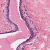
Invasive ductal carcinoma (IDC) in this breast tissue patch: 0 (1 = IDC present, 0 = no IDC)